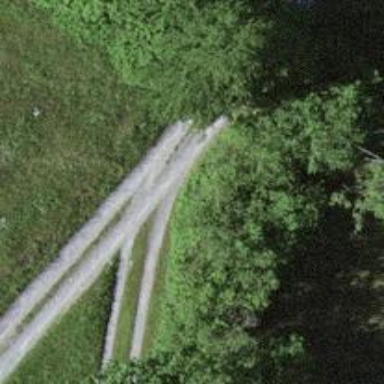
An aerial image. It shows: Service road with unpaved surface.